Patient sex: F
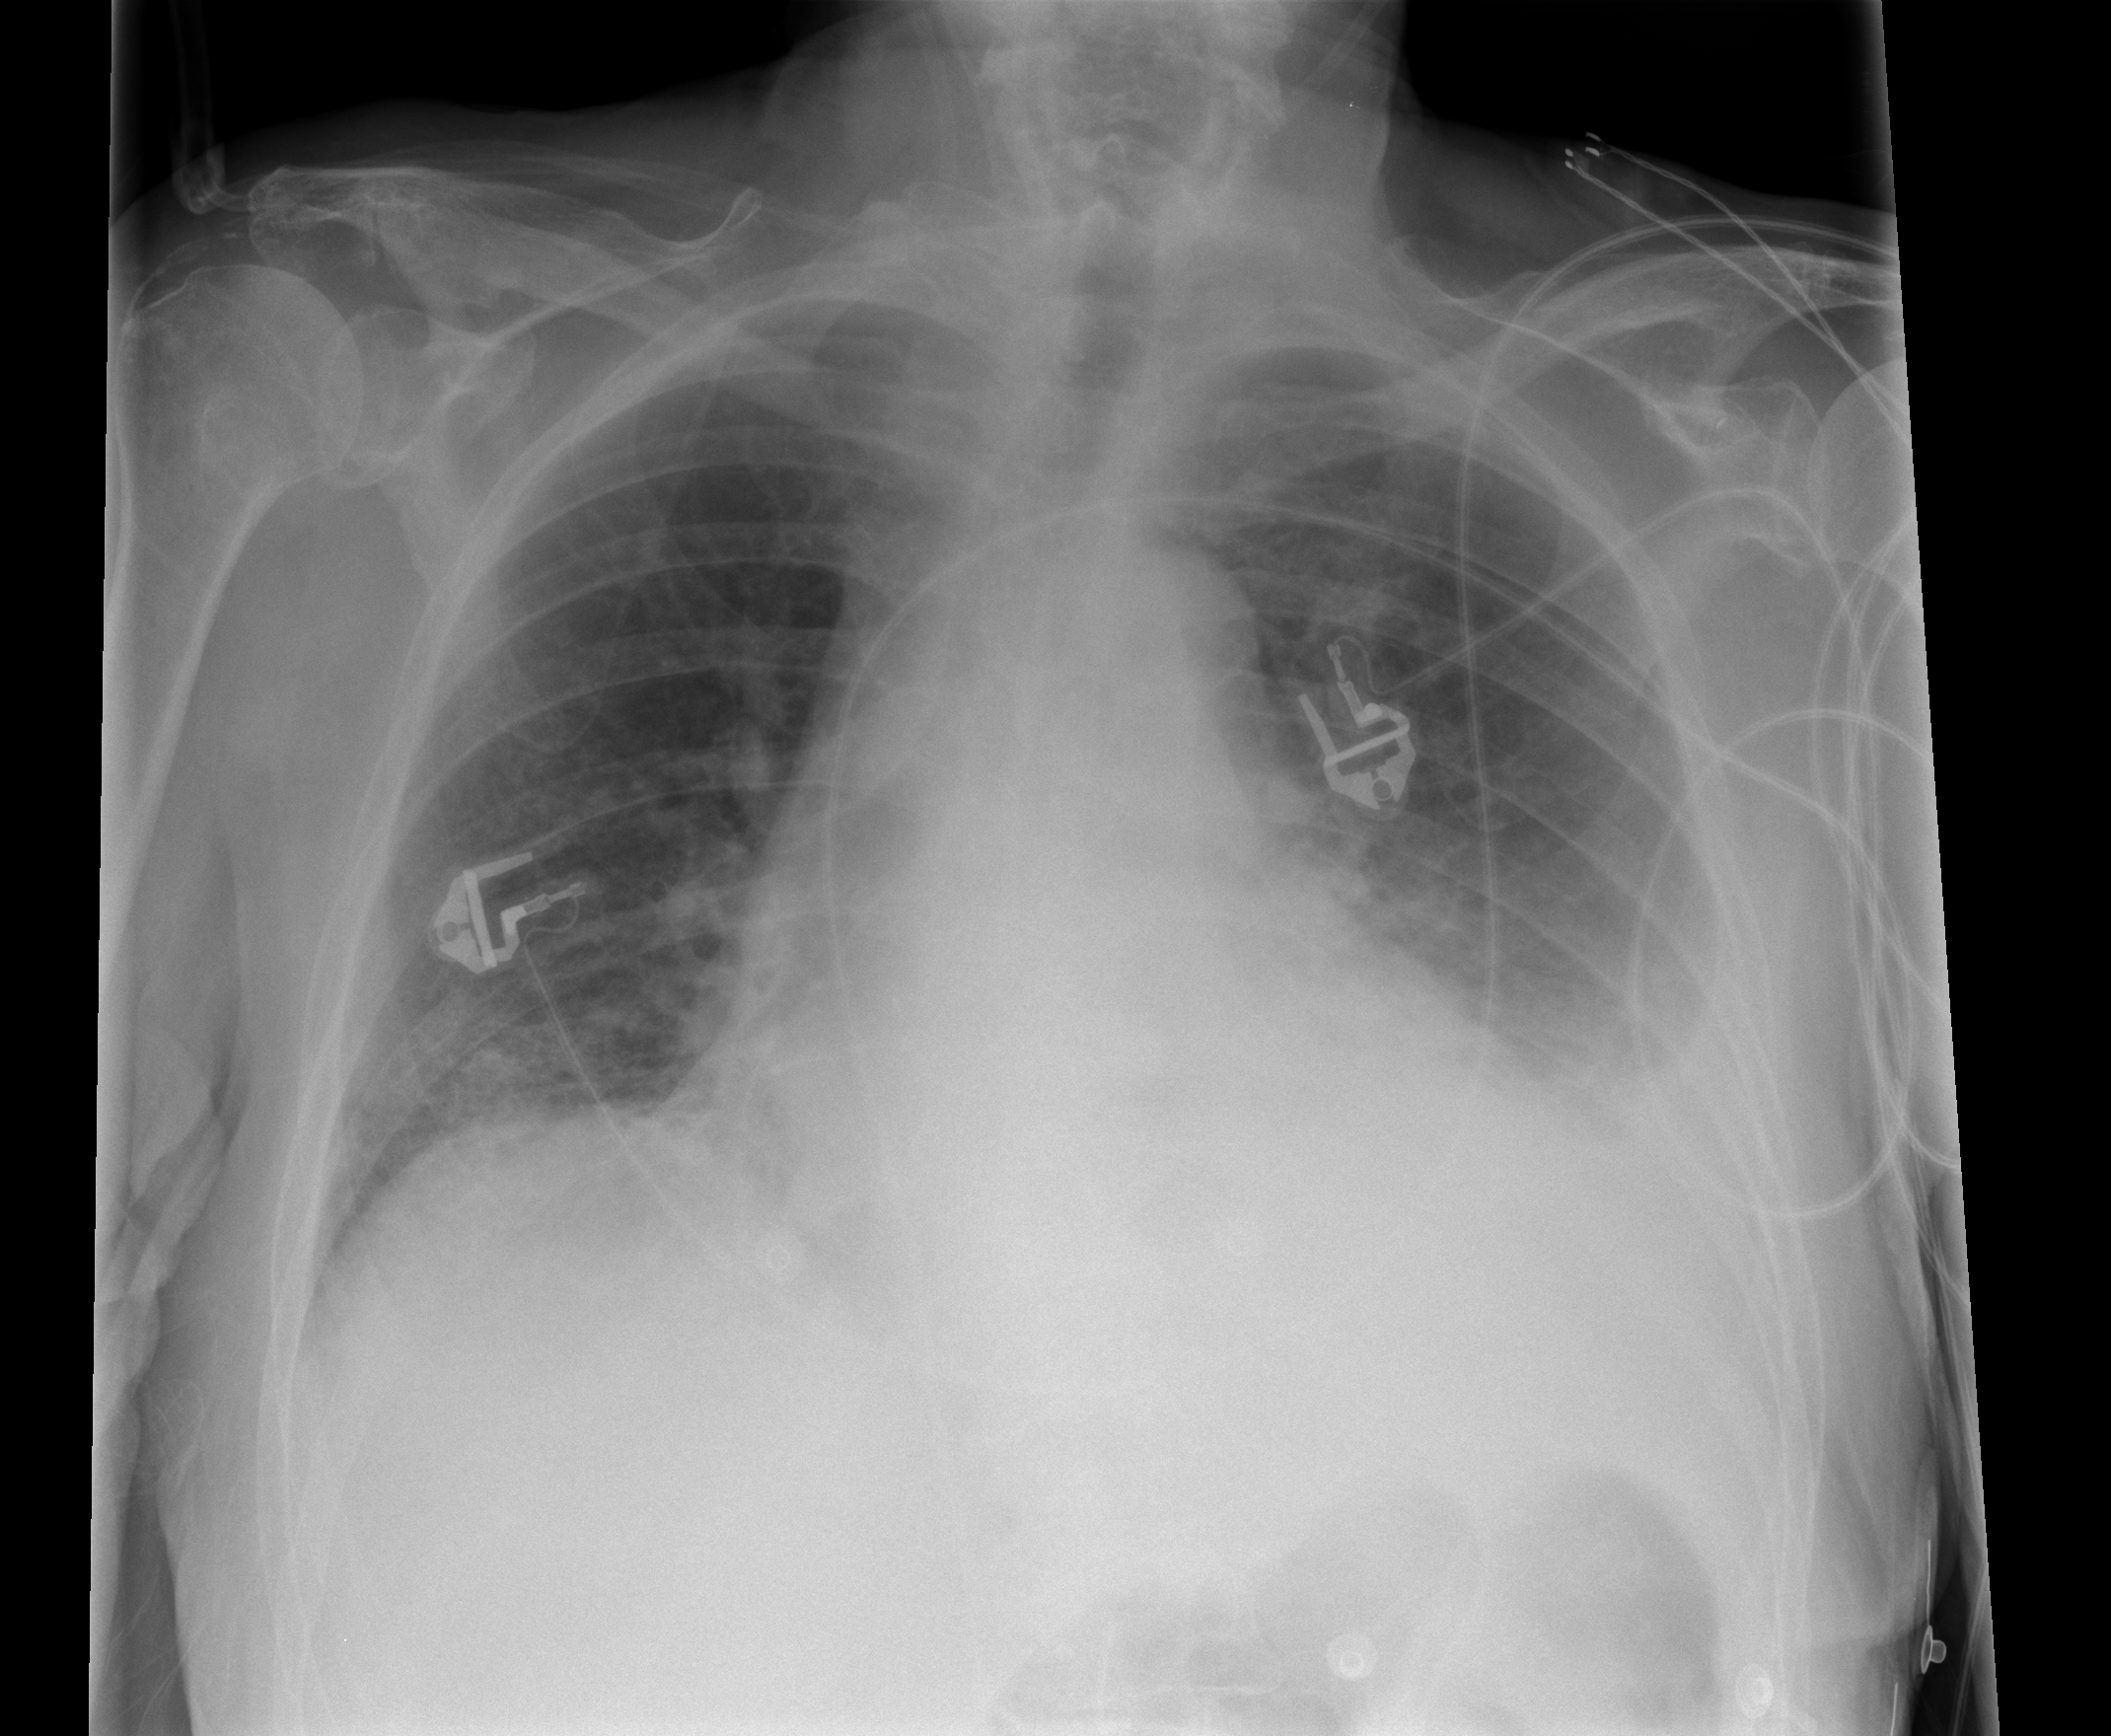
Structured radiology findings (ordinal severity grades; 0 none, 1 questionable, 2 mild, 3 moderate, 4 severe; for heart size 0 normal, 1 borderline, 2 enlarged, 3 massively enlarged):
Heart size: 2
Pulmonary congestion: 2
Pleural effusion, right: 0
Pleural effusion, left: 3
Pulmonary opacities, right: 2
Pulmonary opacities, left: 2
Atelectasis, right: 2
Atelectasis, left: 2